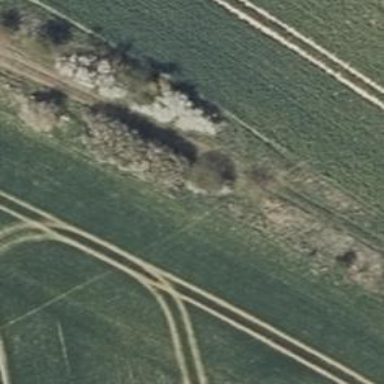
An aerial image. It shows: Grass track with grade4 quality surface.